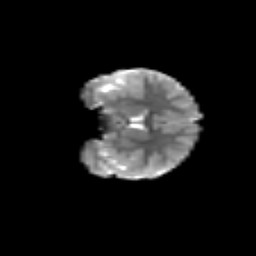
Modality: T2w
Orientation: coronal
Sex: female
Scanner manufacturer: siemens
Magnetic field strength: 3 T
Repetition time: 5 s
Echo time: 0.071 s